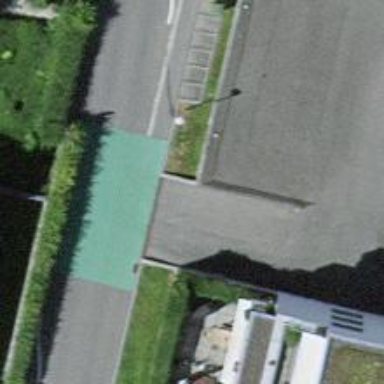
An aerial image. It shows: Swing gate.